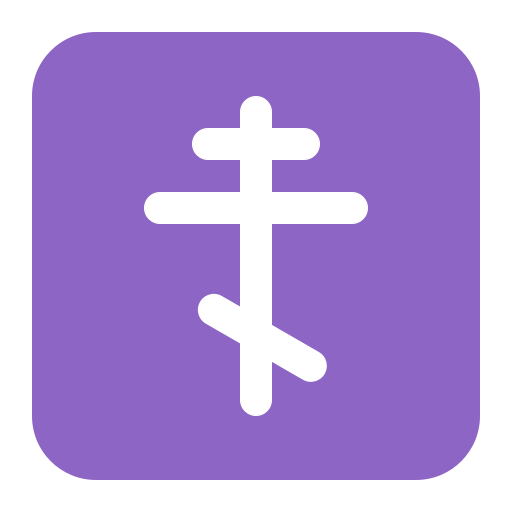
orthodox cross flat